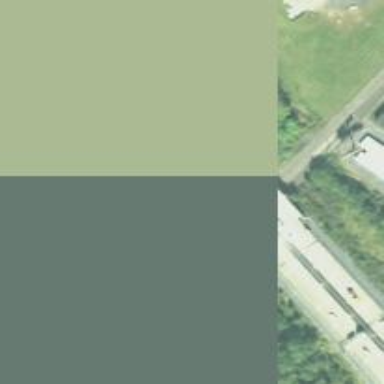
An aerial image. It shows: Motorway junction.